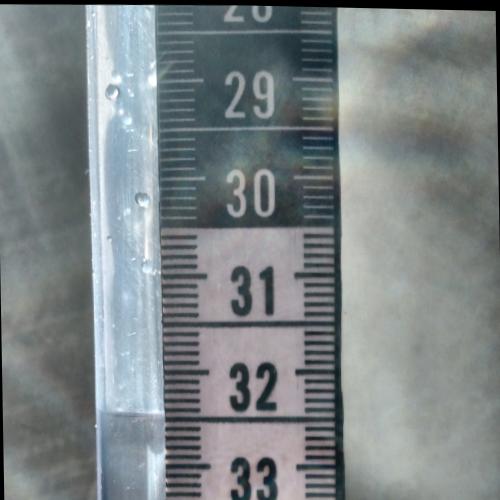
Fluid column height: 32.0 cm